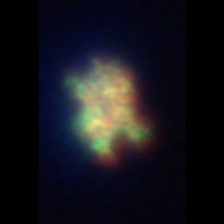
Taxon: Unknown_detritus
Group: Unknown